Field crop: maize
Growth stage: 2
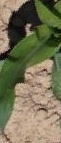
Species: maize